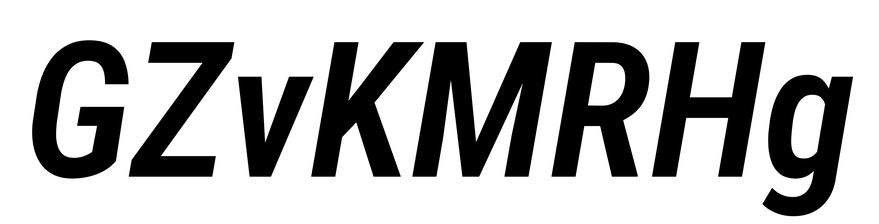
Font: Roboto-Italic_Condensed_SemiBold_Italic